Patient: sex F, age 34
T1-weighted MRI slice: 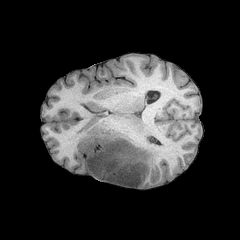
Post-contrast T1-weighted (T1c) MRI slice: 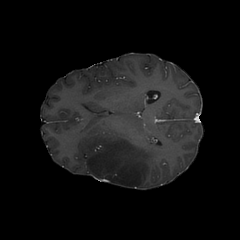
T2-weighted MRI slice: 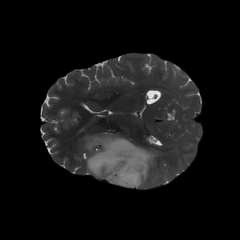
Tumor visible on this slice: yes
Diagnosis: Astrocytoma, IDH-mutant
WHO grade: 3